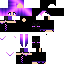
A female human skin with dark skin, wearing brown helmet dressed in a purple hoodie and black skirt, featuring a closed mouth.